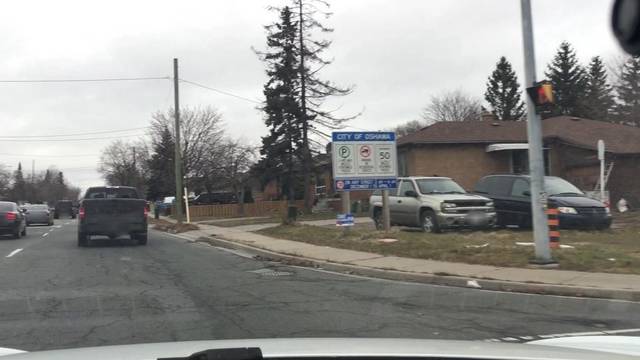
Region: Canada
Coordinates: 43.889, -78.827